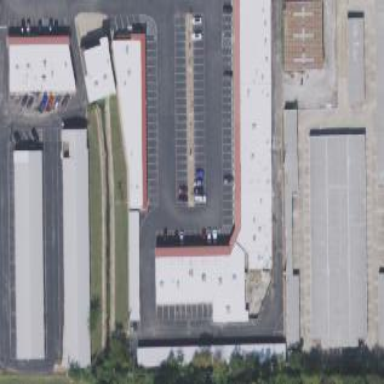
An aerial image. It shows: Retail building.